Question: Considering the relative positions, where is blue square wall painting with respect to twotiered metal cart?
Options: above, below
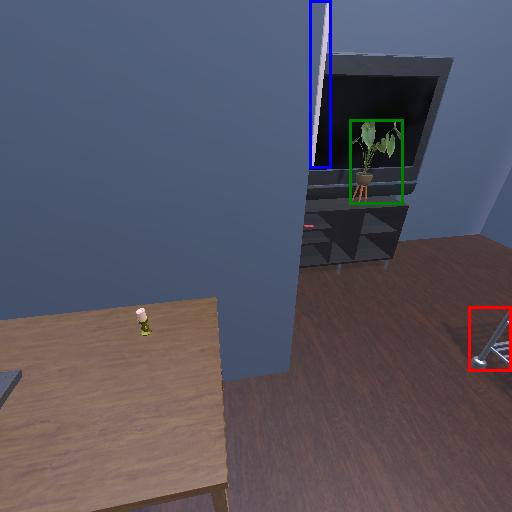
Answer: above